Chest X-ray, AP view. Patient: 50 years old, sex M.
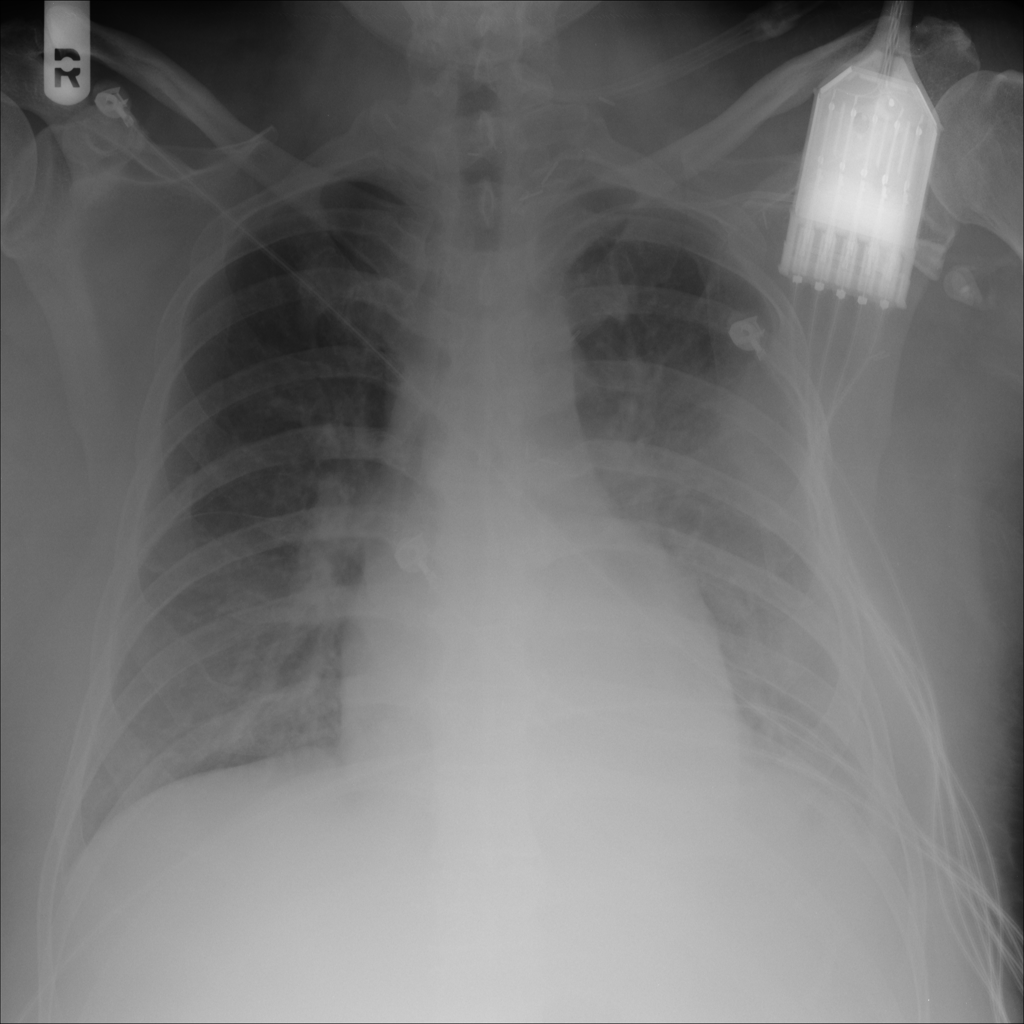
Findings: Infiltration